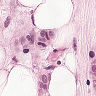
Metastatic tissue present: yes